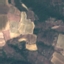
Land use / land cover class: PermanentCrop